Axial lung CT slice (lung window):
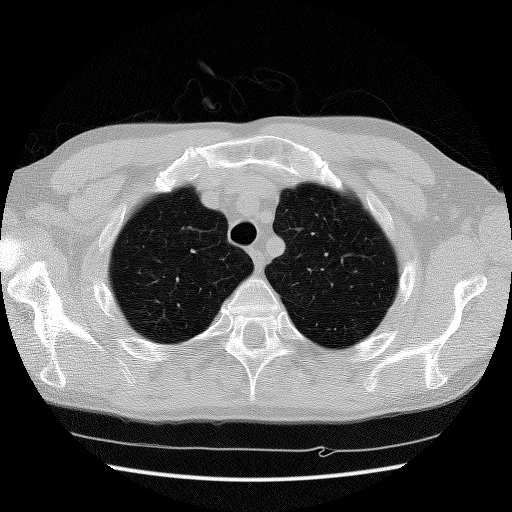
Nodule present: no